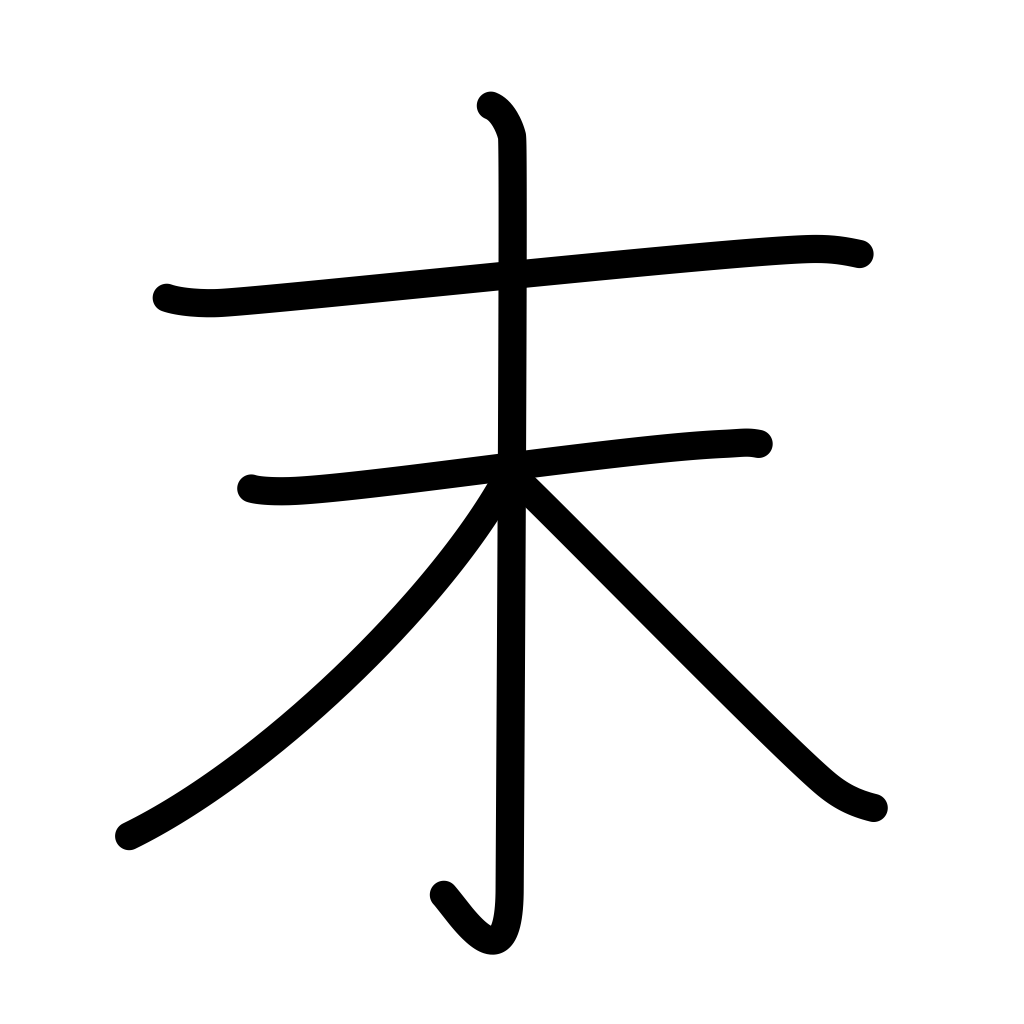
Meaning: end, close, tip, powder, posterity